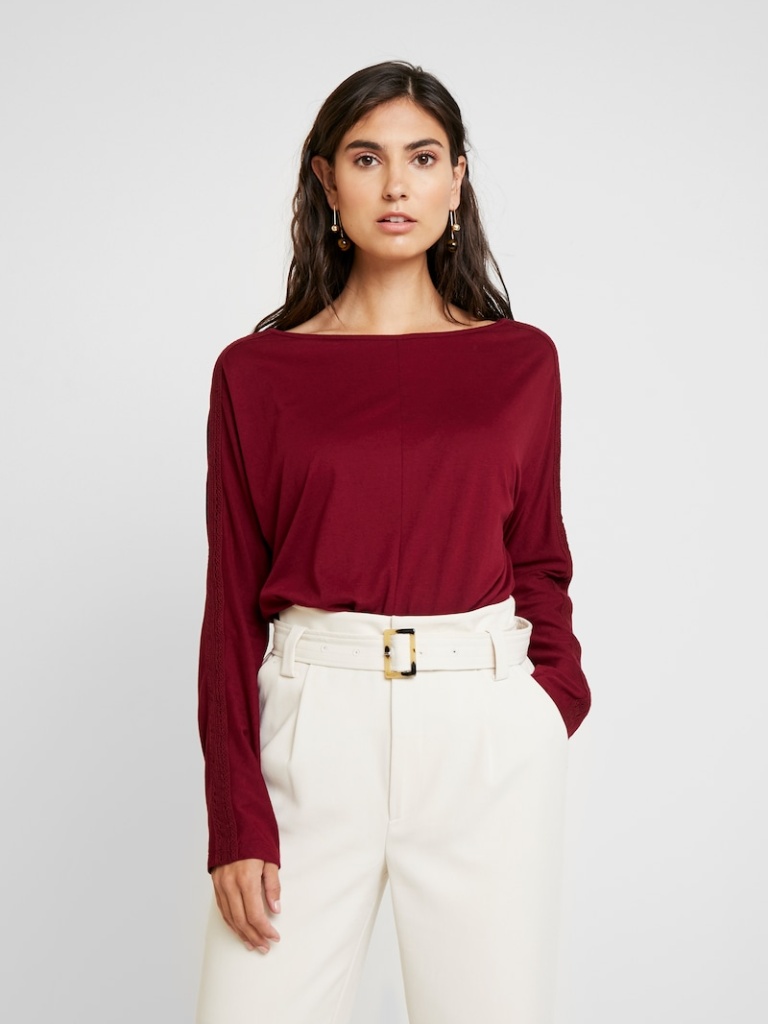
cotton relaxed a long-sleeved with the sleeves down hip length Fully Tucked in boat sweater